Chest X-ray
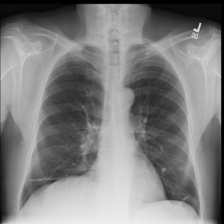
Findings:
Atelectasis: negative
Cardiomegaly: negative
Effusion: negative
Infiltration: negative
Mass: negative
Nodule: negative
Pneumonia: negative
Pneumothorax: negative
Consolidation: negative
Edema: negative
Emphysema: negative
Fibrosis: negative
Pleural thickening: negative
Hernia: negative